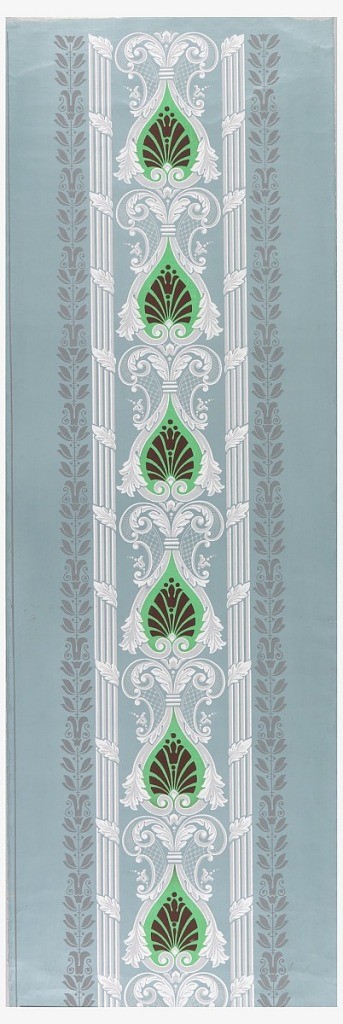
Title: Border
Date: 1840–45
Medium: Block printed on continuous paper, polished ground
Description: Vertical series of upside down heart-shaped medallions, brown and bright green, alternating with white foliate and scroll motif. To right and left, vertical moldings bound at intervals with a leaf. Printed in colors on polished or satin ground.